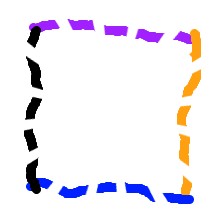
Shape: square